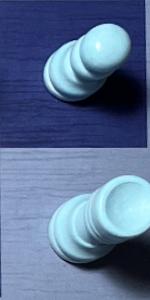
Label: Rook_White